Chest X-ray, PA view. Patient: 42 years old, sex M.
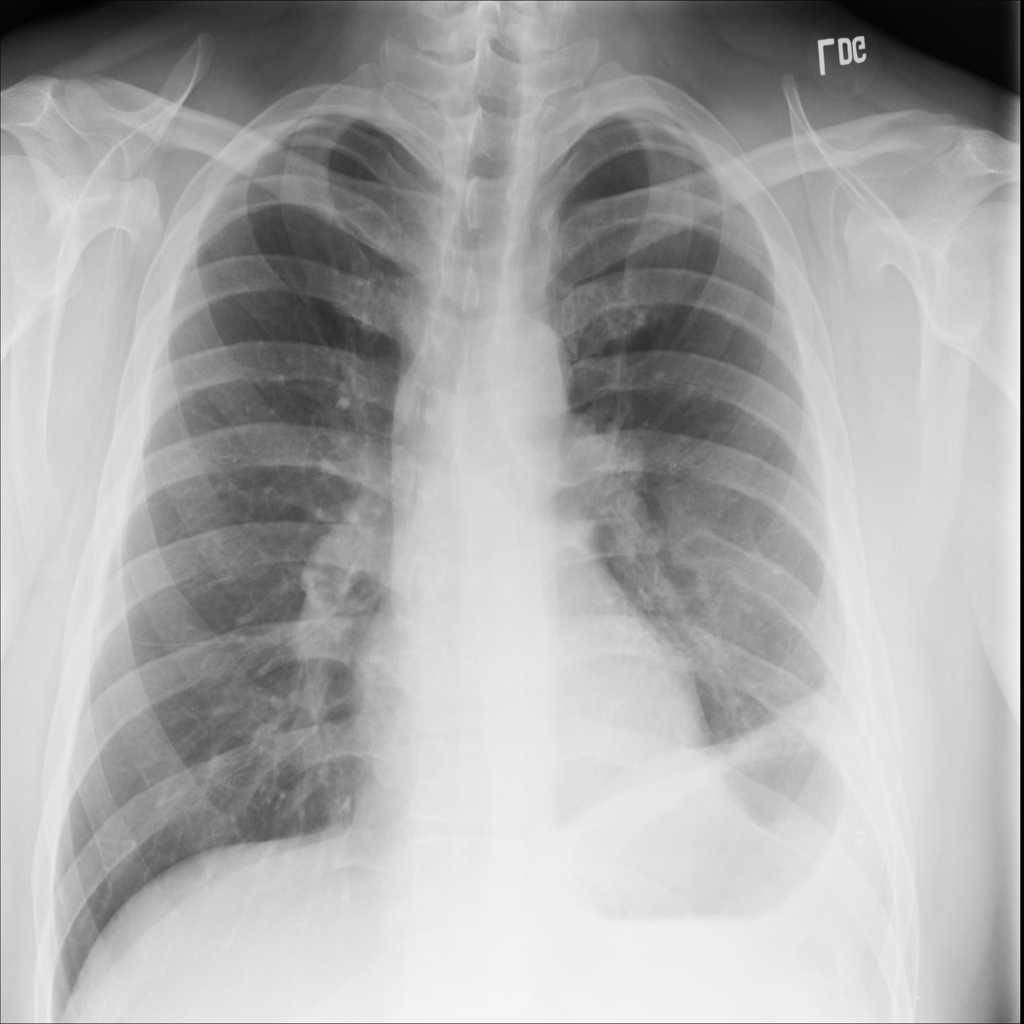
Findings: No Finding